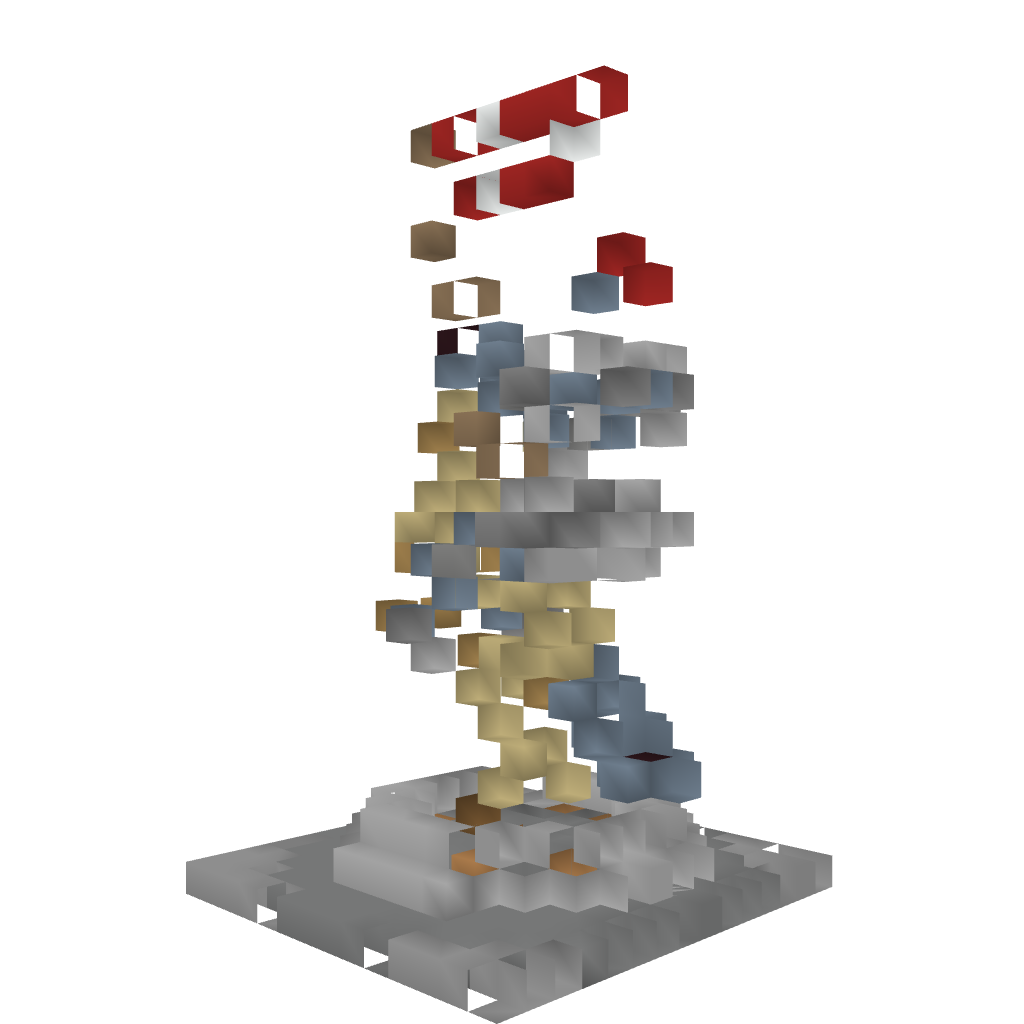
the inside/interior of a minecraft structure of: Knight and horse statue